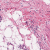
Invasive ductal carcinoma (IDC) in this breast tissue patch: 0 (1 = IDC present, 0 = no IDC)